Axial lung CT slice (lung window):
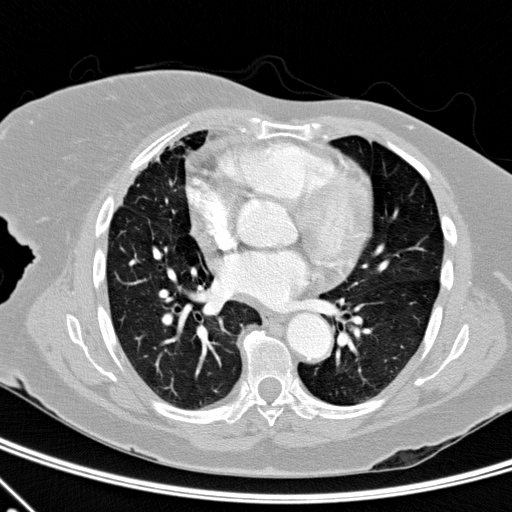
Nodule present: no